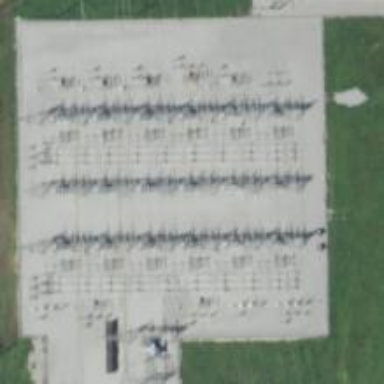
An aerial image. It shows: Switch for power supply.